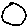
Label: circle